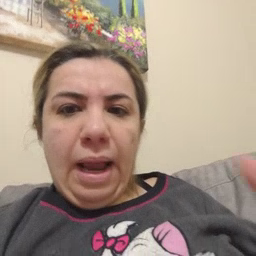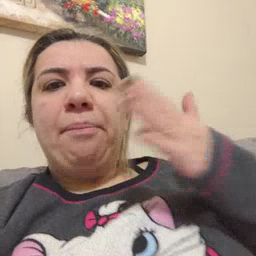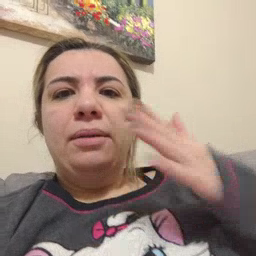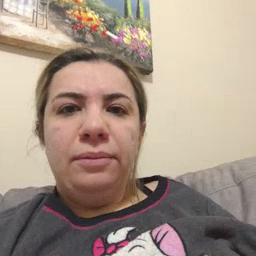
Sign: happy